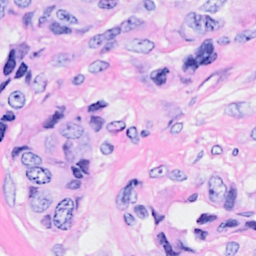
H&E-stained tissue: Breast